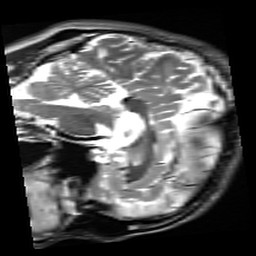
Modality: inplaneT2
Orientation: sagittal
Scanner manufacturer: siemens
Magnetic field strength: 3 T
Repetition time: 7.02 s
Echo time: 0.069 s